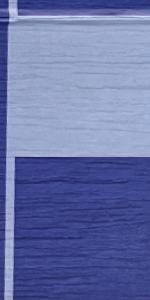
Label: Empty